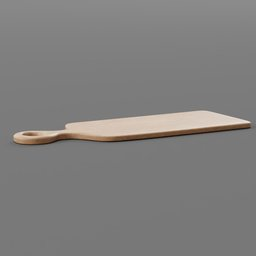
Label: tools